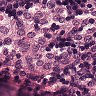
Metastatic tissue present: no